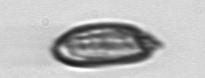
Label: Katodinium_or_Torodinium